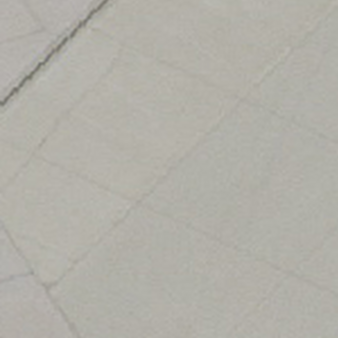
Label: other